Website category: university
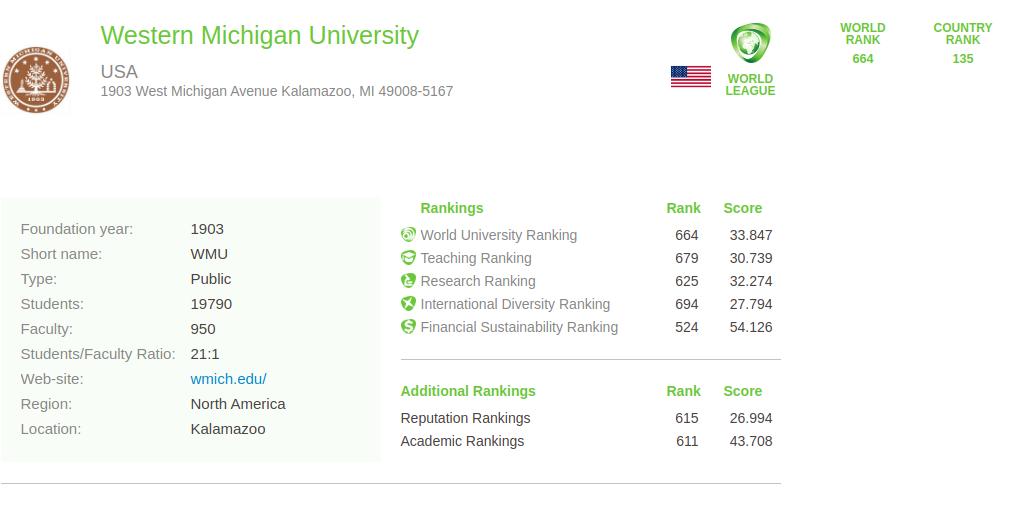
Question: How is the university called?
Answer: Western Michigan University

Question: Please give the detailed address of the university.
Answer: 1903 West Michigan Avenue Kalamazoo, MI 49008-5167

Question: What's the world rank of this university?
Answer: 664

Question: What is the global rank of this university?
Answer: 664

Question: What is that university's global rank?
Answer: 664

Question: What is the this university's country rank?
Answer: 135

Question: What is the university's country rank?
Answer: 135

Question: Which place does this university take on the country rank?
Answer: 135

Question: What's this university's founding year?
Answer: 1903

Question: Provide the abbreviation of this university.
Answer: WMU

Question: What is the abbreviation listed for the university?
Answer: WMU

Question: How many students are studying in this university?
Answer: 19790

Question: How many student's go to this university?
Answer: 19790

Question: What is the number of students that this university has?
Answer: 19790

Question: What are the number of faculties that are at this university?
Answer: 950

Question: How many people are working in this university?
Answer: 950

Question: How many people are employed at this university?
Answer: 950

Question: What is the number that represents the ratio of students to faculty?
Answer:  21 : 1

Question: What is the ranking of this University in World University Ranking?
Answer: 664

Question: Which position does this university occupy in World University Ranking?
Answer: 664

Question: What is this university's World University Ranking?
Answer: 664

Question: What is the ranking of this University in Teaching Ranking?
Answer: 679

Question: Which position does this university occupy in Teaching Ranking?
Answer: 679

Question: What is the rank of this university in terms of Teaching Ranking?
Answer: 679

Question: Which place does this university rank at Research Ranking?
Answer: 625

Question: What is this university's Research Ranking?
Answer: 625

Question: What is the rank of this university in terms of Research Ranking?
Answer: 625

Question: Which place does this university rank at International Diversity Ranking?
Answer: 694

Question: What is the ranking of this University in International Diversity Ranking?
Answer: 694

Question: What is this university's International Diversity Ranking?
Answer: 694

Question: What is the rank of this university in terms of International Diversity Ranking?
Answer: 694

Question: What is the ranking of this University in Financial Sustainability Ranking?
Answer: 524

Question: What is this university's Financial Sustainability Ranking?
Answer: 524

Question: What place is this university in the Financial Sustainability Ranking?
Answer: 524

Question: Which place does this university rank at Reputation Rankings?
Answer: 615

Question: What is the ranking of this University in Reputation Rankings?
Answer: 615

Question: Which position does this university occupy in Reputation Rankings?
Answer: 615

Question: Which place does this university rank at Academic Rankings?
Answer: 611

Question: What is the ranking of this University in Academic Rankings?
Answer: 611

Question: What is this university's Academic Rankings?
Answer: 611

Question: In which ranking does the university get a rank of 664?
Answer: World University Ranking

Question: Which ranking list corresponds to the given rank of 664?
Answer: World University Ranking

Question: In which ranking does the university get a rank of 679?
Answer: Teaching Ranking

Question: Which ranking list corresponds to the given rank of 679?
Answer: Teaching Ranking

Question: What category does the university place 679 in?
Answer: Teaching Ranking

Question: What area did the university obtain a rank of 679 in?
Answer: Teaching Ranking

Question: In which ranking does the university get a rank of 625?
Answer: Research Ranking

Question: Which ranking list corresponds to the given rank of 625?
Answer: Research Ranking

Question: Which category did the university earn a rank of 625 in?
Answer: Research Ranking

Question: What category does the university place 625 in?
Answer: Research Ranking

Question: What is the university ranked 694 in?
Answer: International Diversity Ranking

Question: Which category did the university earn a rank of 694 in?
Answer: International Diversity Ranking

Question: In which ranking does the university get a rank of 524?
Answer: Financial Sustainability Ranking

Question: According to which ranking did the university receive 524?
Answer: Financial Sustainability Ranking

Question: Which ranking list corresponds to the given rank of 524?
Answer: Financial Sustainability Ranking

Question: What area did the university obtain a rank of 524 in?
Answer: Financial Sustainability Ranking

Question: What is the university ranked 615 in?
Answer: Reputation Rankings

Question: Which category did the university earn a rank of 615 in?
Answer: Reputation Rankings

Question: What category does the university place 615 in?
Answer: Reputation Rankings

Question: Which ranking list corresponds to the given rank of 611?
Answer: Academic Rankings

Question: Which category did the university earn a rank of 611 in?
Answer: Academic Rankings

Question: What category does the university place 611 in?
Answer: Academic Rankings

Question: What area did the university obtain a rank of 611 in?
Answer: Academic Rankings

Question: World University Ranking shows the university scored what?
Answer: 33.847